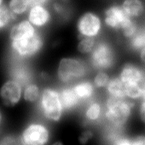
Tissue sample: colon
Magnification: 5.0x
Cell type: B cells
Senescence state: normal